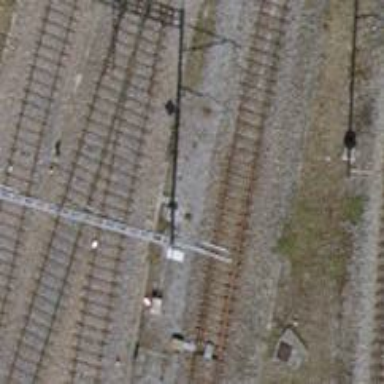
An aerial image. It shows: Single-track railway yard.